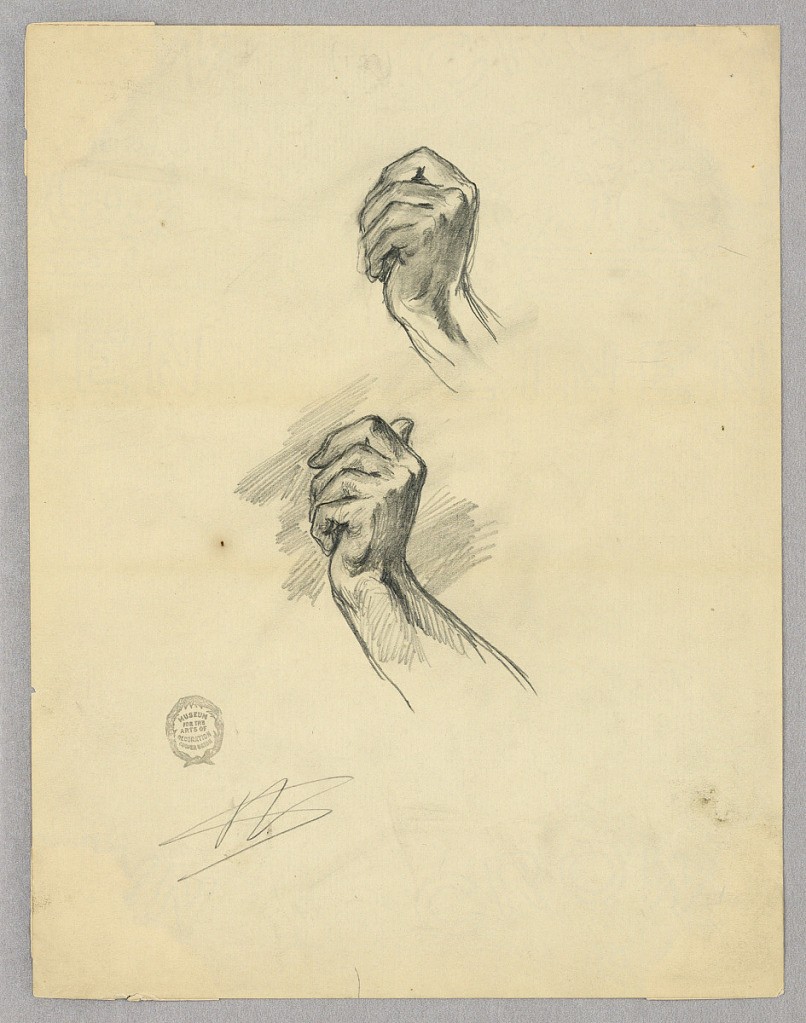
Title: Studies of Two Left Hands
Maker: Walter Shirlaw, American, b. Scotland, 1838–1909
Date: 1875–80
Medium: Graphite on paper
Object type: Drawing
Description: Both hands are shown raised and in profile, making a loose fist. Top: the thumb is not shown; bottom: the point of the thumb is shown.